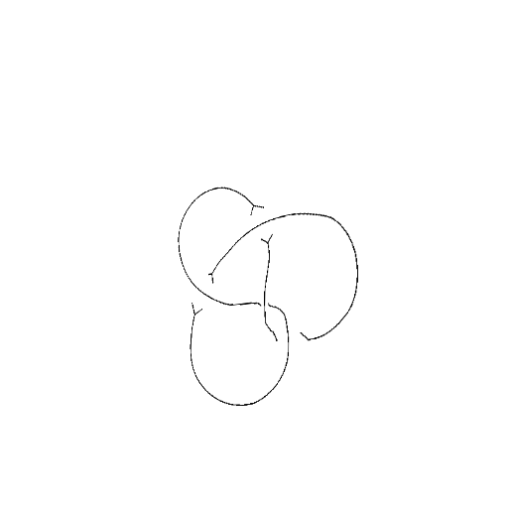
Crossing number: 4